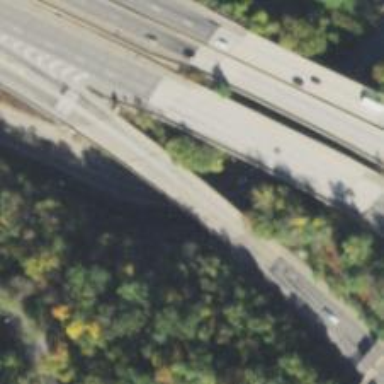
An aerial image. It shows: Bridge on motorway link.